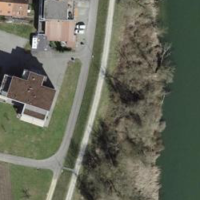
EUNIS habitat code: 25
Species observed at this site:
Anthyllis vulneraria